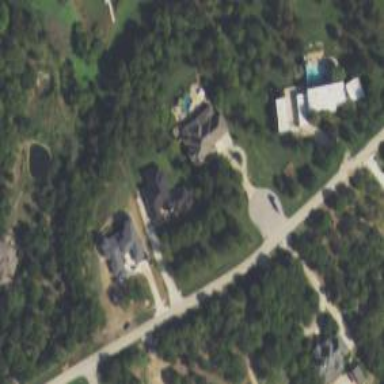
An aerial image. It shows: Driveway leading to service road.